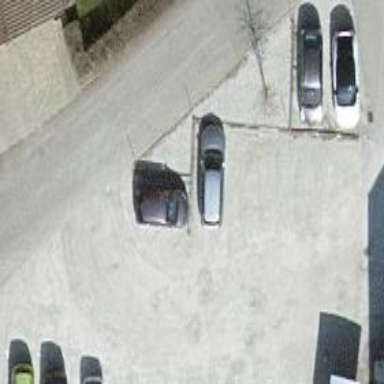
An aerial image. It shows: Street-side parking area.